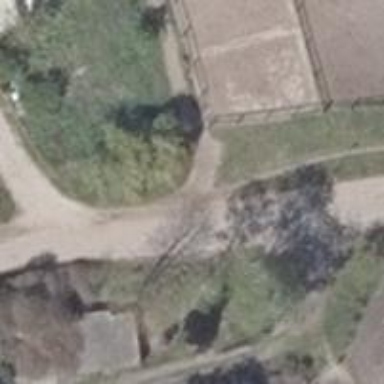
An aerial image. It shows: Bridleway.